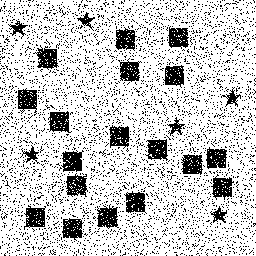
Squares: 18
Triangles: 0
Stars: 6
Total shapes: 24